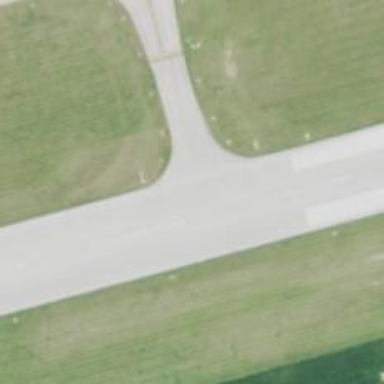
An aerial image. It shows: Asphalt runway at the airport.